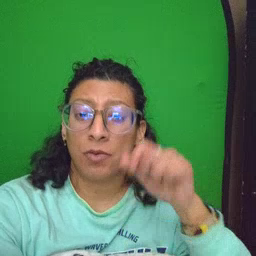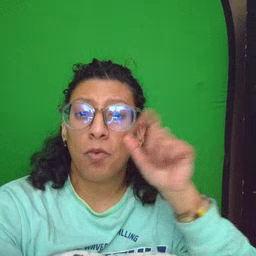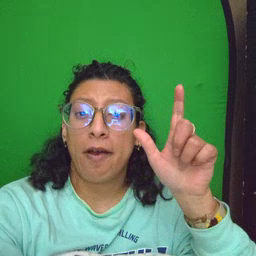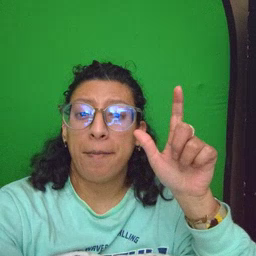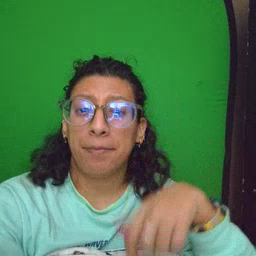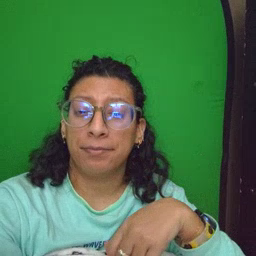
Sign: awake